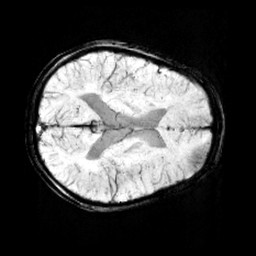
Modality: minIP
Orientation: axial
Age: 9
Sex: female
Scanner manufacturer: siemens
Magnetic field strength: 3 T
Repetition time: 0.027 s
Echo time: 0.02 s